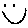
Label: smiley face